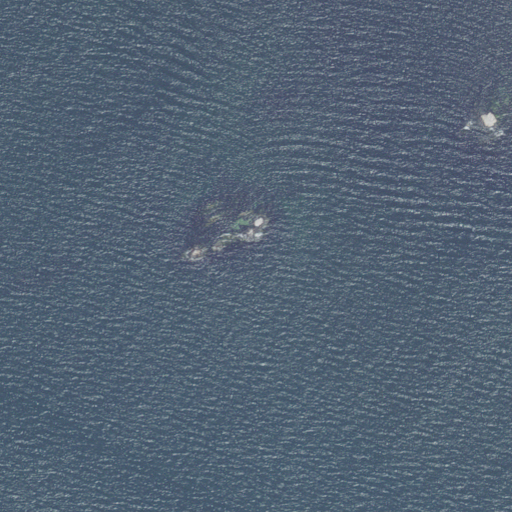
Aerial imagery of island in Massachusetts named Black Rock containing only open water